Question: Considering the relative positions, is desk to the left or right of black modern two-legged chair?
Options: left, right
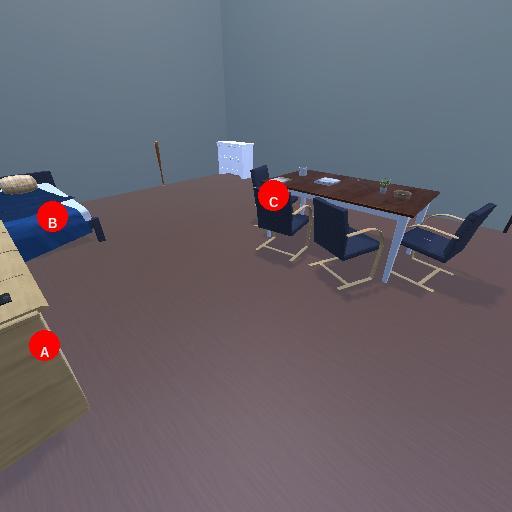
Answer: left